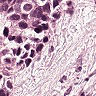
Metastatic tissue present: yes